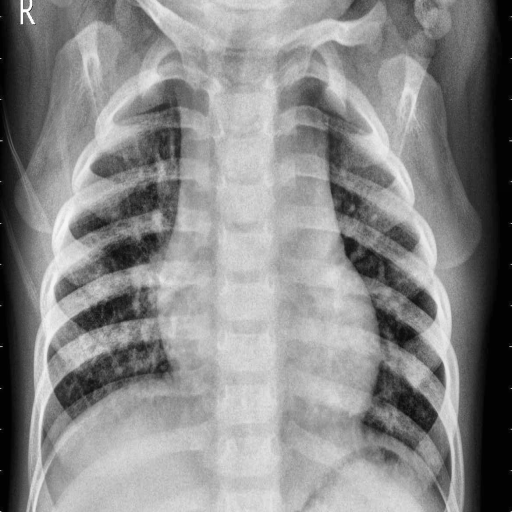
Finding: PNEUMONIA